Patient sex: M
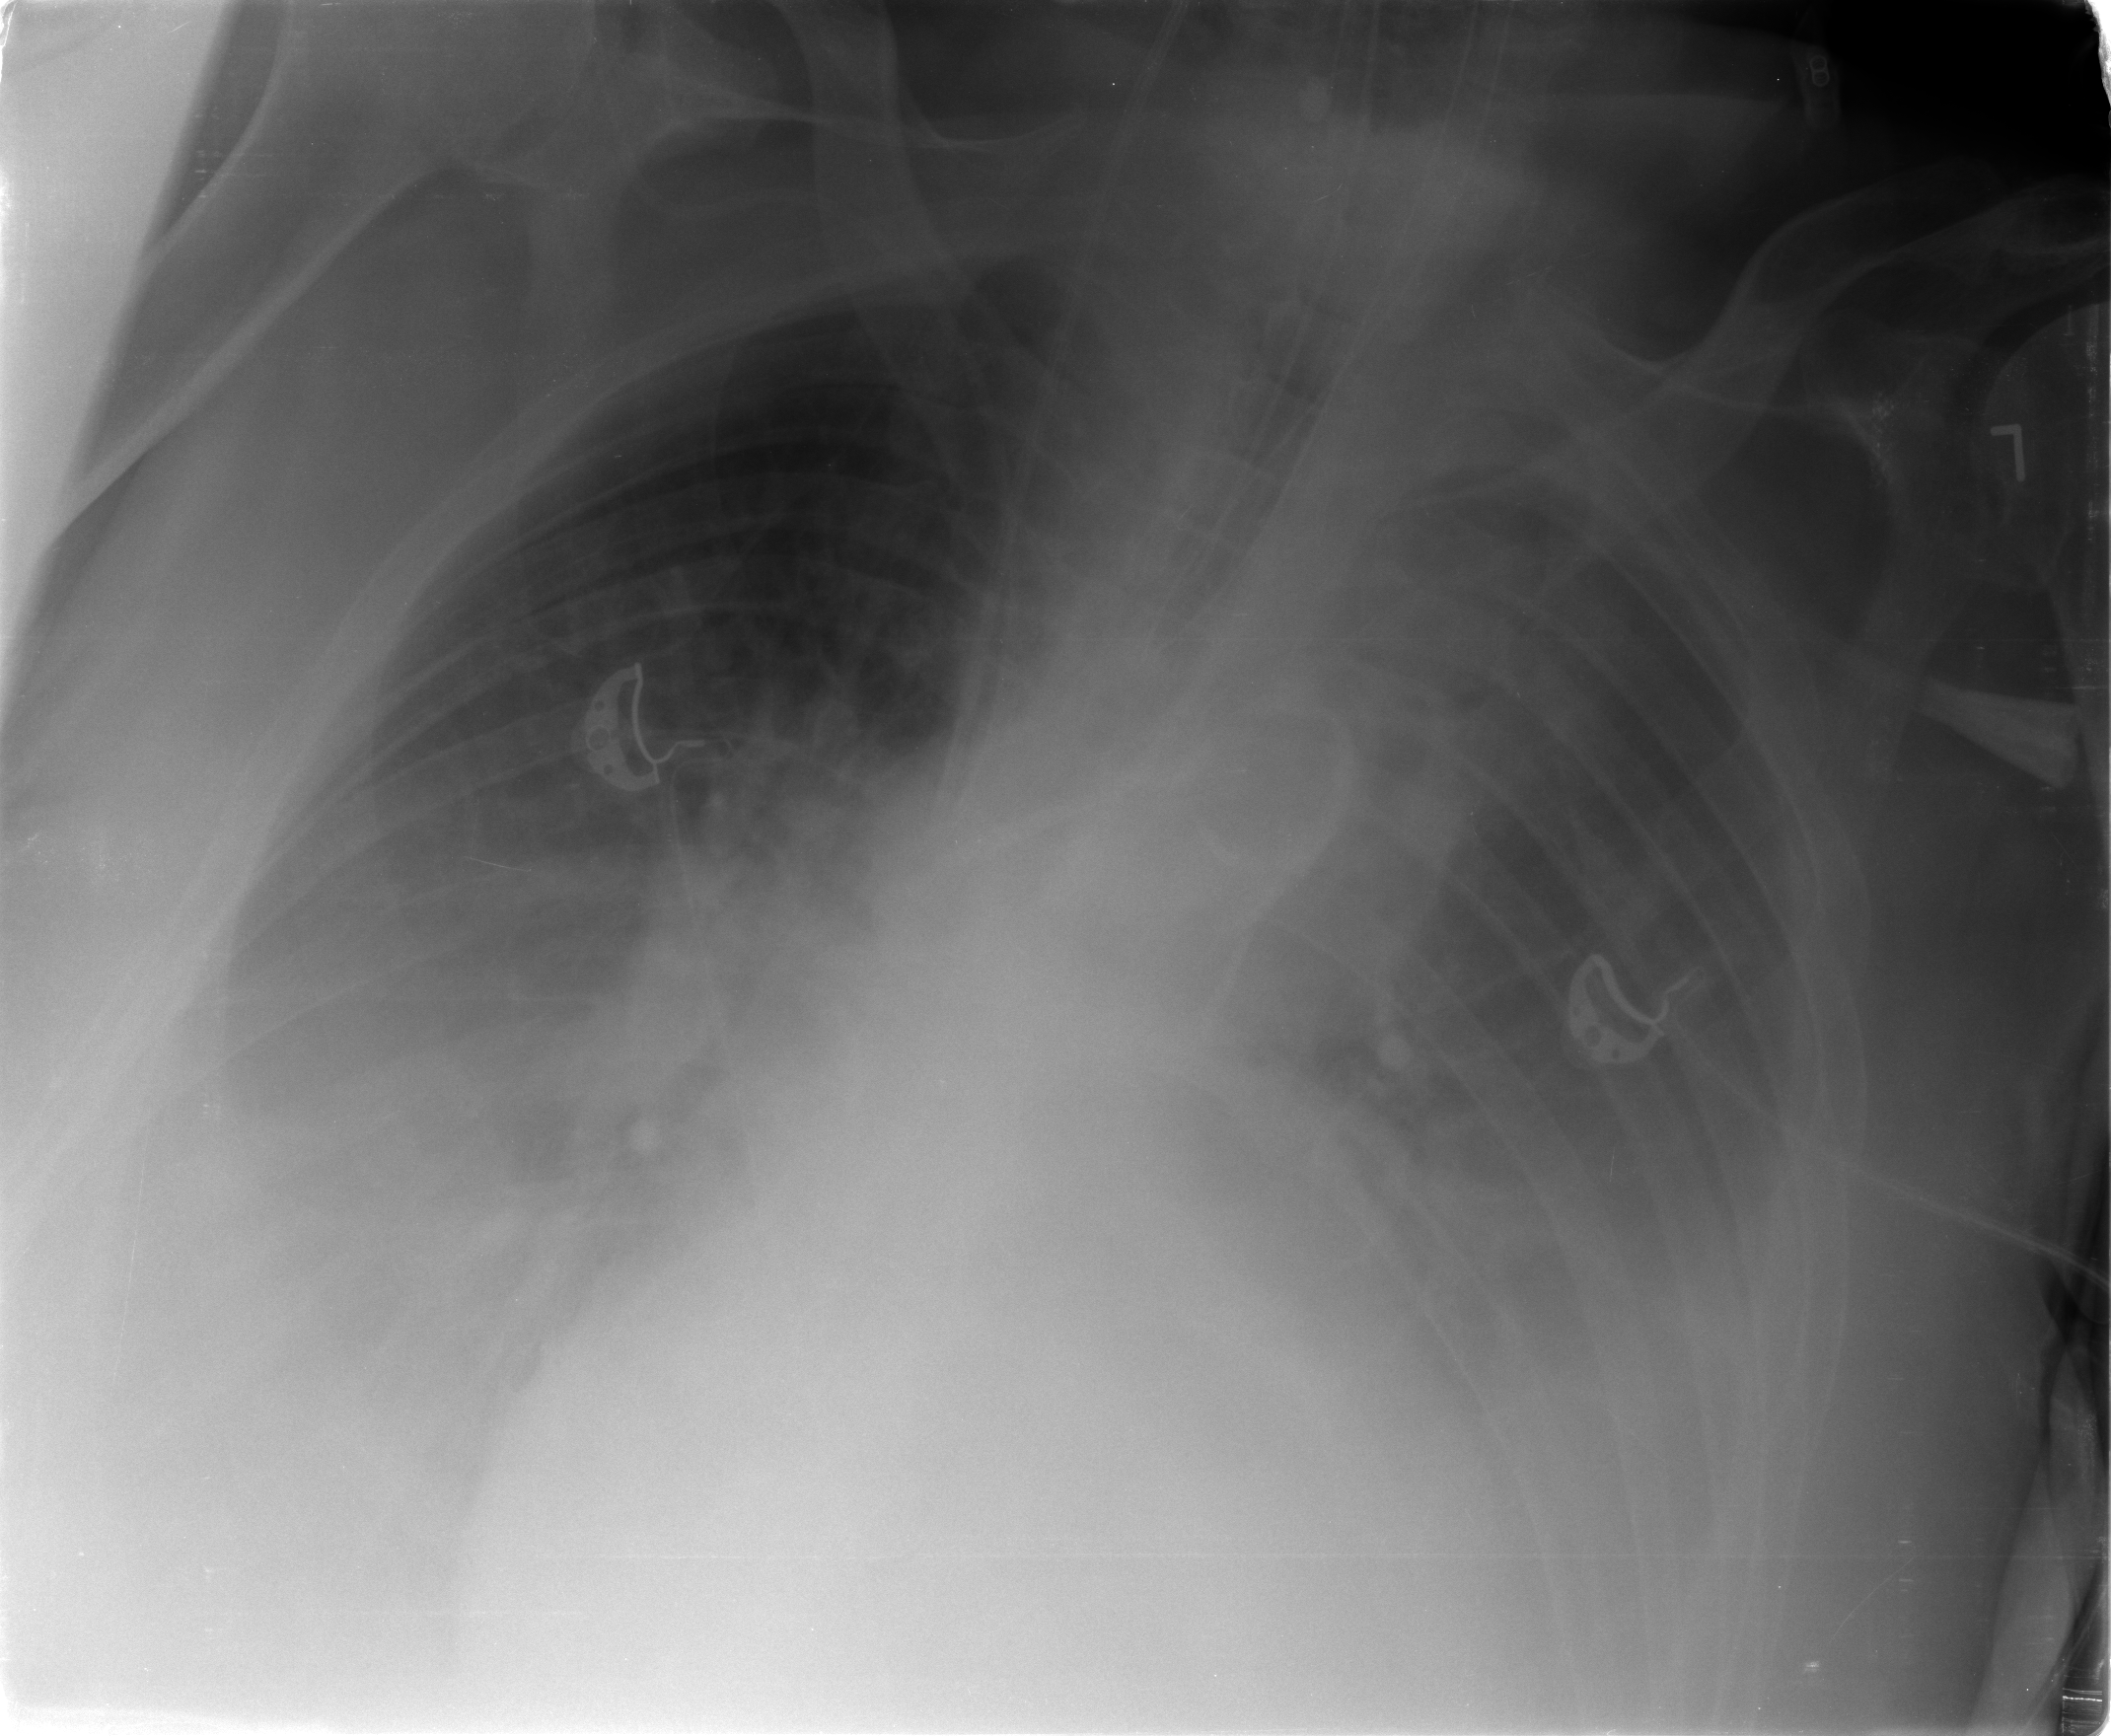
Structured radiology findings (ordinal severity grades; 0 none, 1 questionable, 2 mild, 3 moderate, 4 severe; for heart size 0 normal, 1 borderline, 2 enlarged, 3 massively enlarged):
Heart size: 2
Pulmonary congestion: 2
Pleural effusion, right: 3
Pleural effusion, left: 2
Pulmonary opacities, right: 1
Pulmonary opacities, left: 1
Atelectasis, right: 3
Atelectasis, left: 2